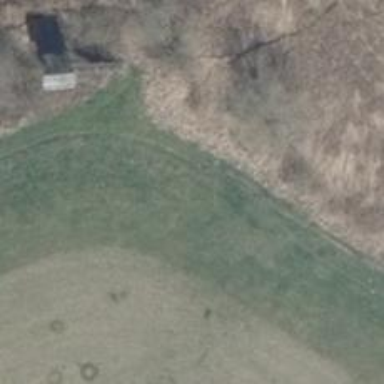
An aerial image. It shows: Path covered in grass.